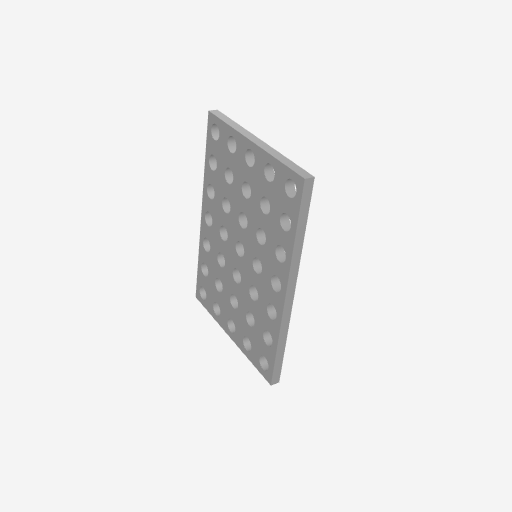
Part: GridPlate5x7H